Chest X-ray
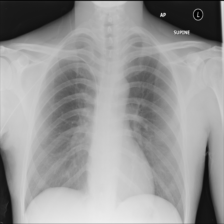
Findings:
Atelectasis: negative
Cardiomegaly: negative
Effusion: negative
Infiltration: negative
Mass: negative
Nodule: negative
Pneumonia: negative
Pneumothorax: negative
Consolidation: negative
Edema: negative
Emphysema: negative
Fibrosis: negative
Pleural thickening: negative
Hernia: negative